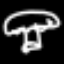
Label: mushroom